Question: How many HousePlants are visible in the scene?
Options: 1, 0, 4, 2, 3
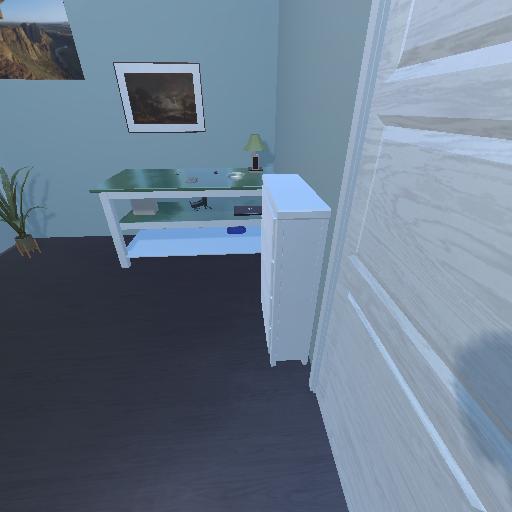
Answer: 1